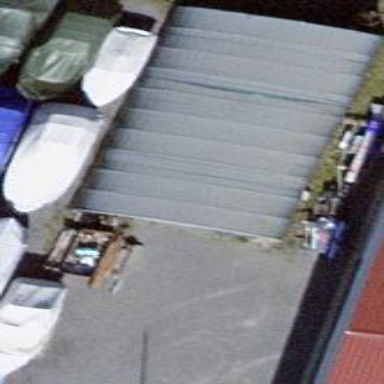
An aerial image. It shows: Industrial building.